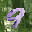
Label: 9